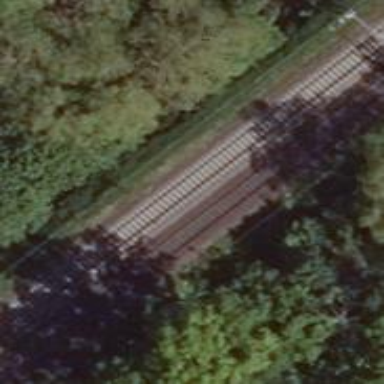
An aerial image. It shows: Railway signal.